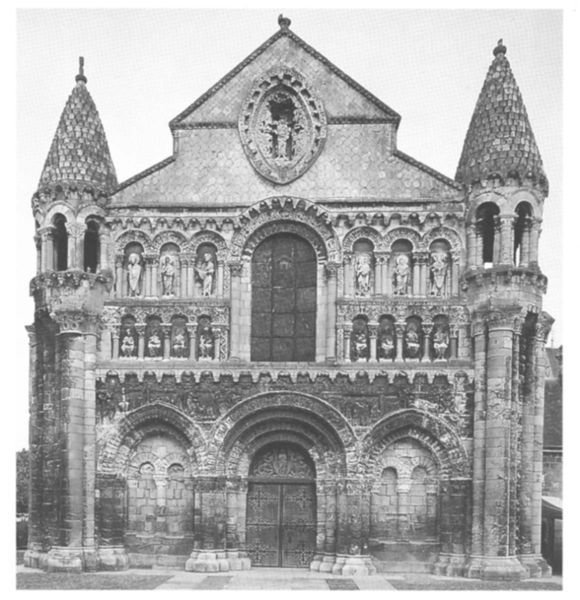
Titel: Fassade mit gebündelten Ecksäulen
Standort: Poitiers (EU - F)
Schlagwörter: fenster, säule, säulen, tür, dach, gebäude, haus, haube, ornament, steine, kirche, oval, turm, relief, bogen, fassade, giebel, ziegel, abstufungen, backstein, steinmauer, figuren, rundbogen, kuppel, ornamente, tor, foto, meuer, kuppeln, türme, torbogen, portal, tore, statuen, glasfenster, romanik, nischen, giebeldach, arch, steinwand, mandorla, ornment